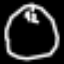
Label: clock